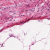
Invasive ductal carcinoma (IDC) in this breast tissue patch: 0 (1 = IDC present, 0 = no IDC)